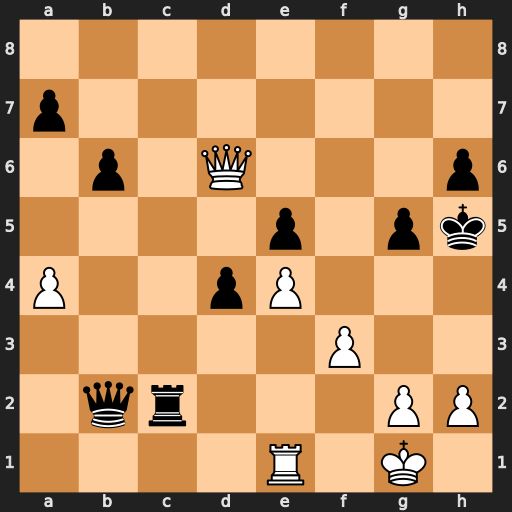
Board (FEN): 8/p7/1p1Q3p/4p1pk/P2pP3/5P2/1qr3PP/4R1K1
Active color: w
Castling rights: -
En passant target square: -
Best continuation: g4+ Kh4 Qxh6#